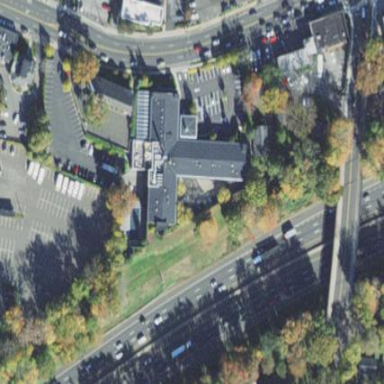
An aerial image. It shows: Part of building is shown in the image.